Question: how do I make a button that will open an new window
so I've made like
'''
<button onclick="openwin()" style = "position: absolute;; top:225px; left:310px;" class="Button"
>new win</button>
'''
what should I put in the 'openwin' function that I've made
'''
function openwin(){
const electron = require('electron')
const { BrowserWindow } = require('electron')
const win = new BrowserWindow({ width: 800, height: 600 })
win.show()
}
'''
but the window doesn't show
instead there's an error coming

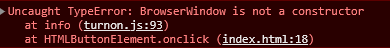
Answer: I'm guessing you're trying to run this code in your renderer process. As per the <URL>, the 'BrowserWindow' is only accessible in the main process.
You need your renderer script to send a message down to your main process and have create the 'BrowserWindow'.
You'd enable node in your main window if you haven't already:
'''
const mainWindow = new BrowserWindow({ webPreferences: { nodeIntegration: true }});
mainWindow.loadFile("myPage.html");
'''
And your'openwin' function would do:
'''
const { ipcRenderer } = require("electron");
ipcRenderer.send("openWindow");
'''
And your main script would listen to that message:
'''
const { ipcMain, BrowserWindow } = require("electron");
ipcMain.on("openWindow", () => {
const win = new BrowserWindow();
});
'''